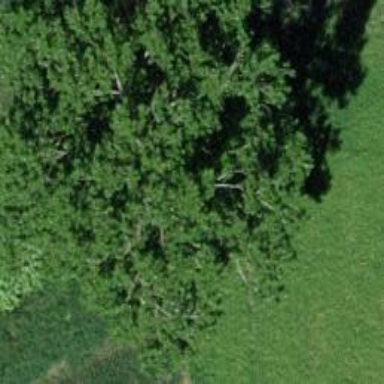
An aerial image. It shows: Broadleaved tree with lush leaves.